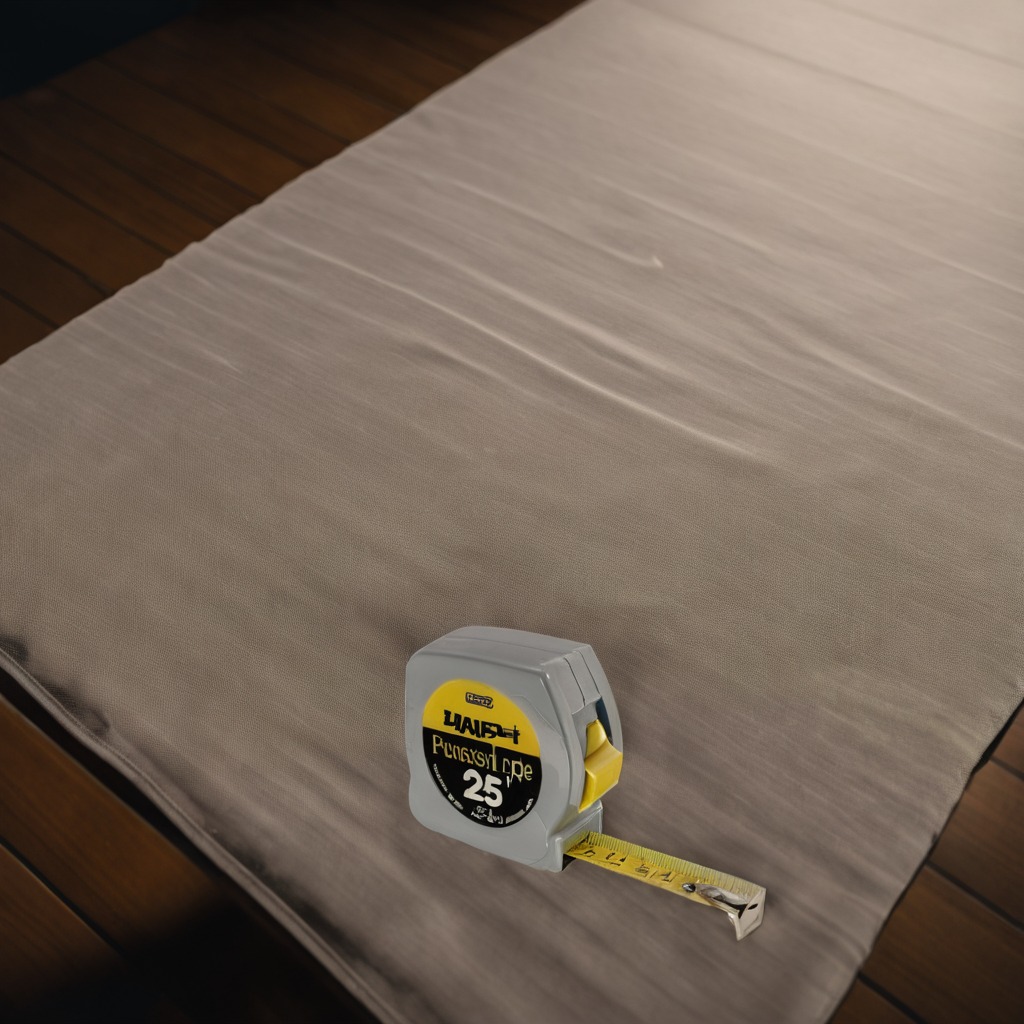
A measuring tape is lying on the wooden table inside a workshop at night.